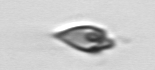
Label: Oxytoxum